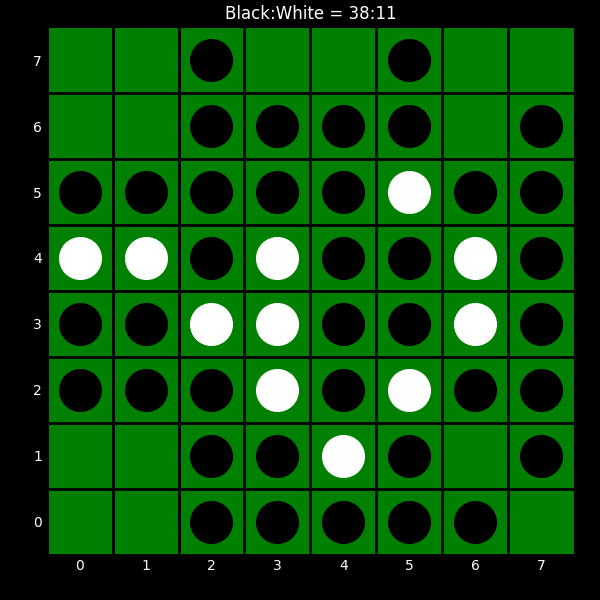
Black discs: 38
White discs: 11